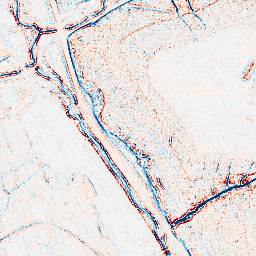
Category: edge_preserving
Decomposition family: bilateral
Decomposition parameters: d: 5
sigma_color: 100
sigma_space: 100
Upsampling method: sinc_hamming
Upsampling parameters: scale: 2
kernel_size: 4
Upsampling scale: 2